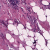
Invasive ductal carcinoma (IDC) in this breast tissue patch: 0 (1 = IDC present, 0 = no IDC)